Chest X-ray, PA view. Patient: 61 years old, sex F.
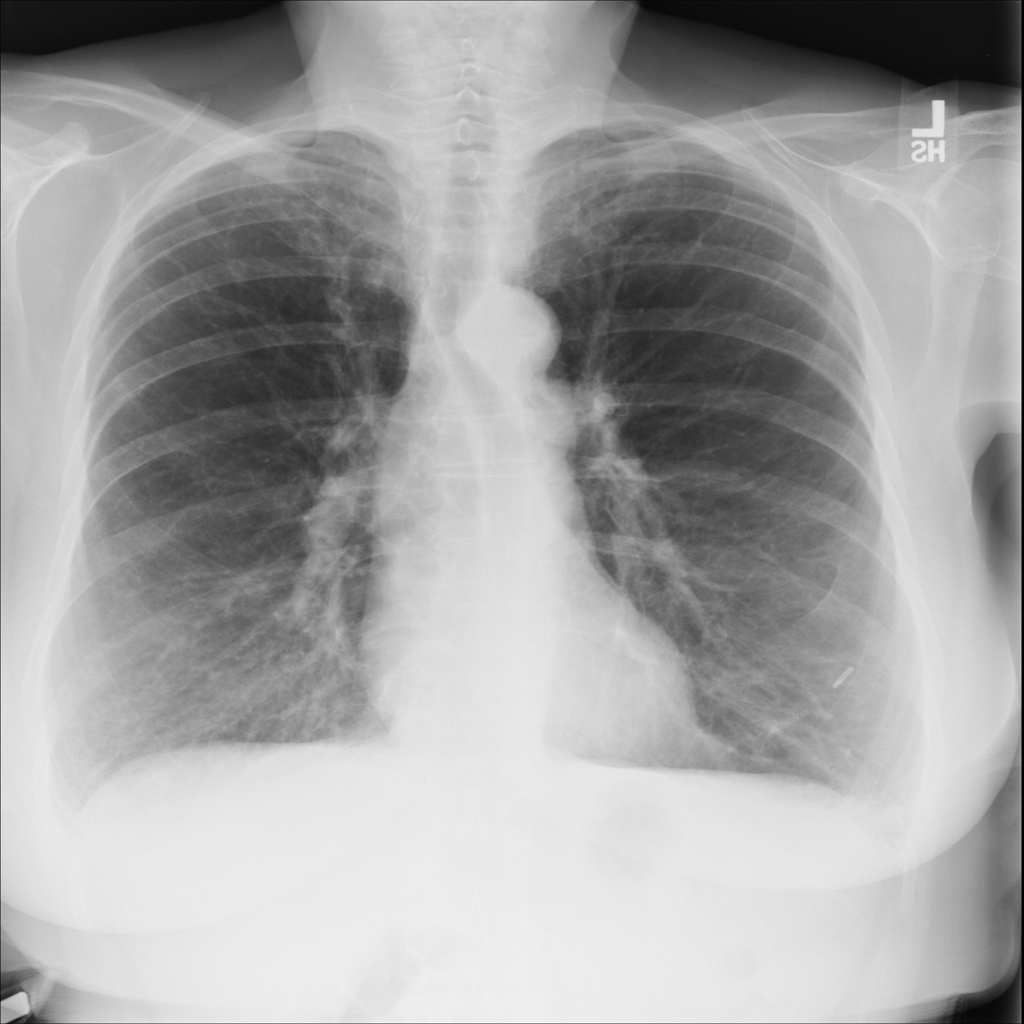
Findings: No Finding